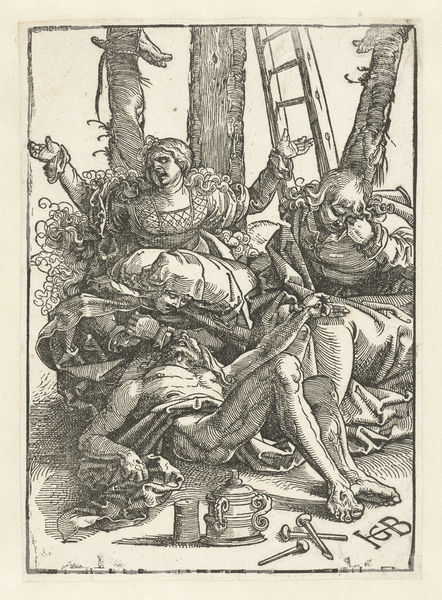
Titel: Bewening van Christus
Künstler: Hans Baldung Grien
Standort: Amsterdam
Institution: Rijksmuseum
Schlagwörter: mann, frau, tuch, johannes, tod, trauer, baumstamm, angst, leiter, nägel, weinen, stich, christus, kreuzabnahme, kreuzigung, wut, maria, magdalena